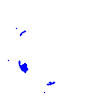
Particle: proton